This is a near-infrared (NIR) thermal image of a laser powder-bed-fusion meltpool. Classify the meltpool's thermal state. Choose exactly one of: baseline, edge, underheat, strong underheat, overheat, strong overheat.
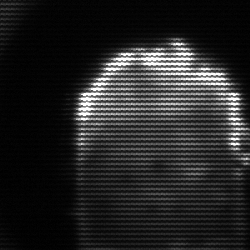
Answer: baseline